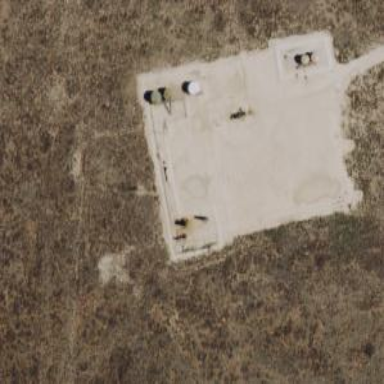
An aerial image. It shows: Wellsite with natural sand surroundings.